Question: I have a task in which I have to implement an 'add()' method for a custom generic list. In my code i have the following structure:
'''
public abstract class MyGenericListAbstract<T> {
protected transient T head;
protected transient T tail;
protected transient int size;
...
}
public final class MyEmptyList<T> extends MyGenericListAbstract {
private T[] list;
...
public final void add(T e)
{
this.getList()[this.size()] = (T) e;
}
...
private T[] getList()
{
return this.list;
}
'''
}
The problem I have for now is that when i try to do this:
'''
public class Main {
/**
* @param args the command line arguments
*/
public static void main(String[] args) {
MyGenericListAbstract <Integer> list0 = new MyEmptyList();
list0.add(new Integer(3));
}
}
'''
I get the following error:

and I cannot figure out why ...
Can anyone please help me?
The entire code is available <URL>. If you spot some flaws, I would be happy to hear them!
Thanks!
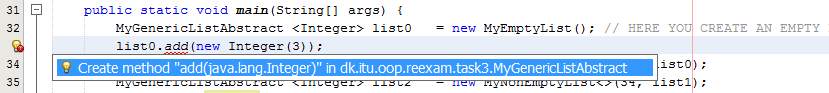
Answer: You hold a reference to 'MyGenericListAbstract <Integer>' in 'list0' whereas it doesn't have an 'add' method, as you previously said in a comment. The compiler doesn't see that method based on the list reference.
You should either change the reference type to 'MyEmptyList <Integer>' or move the 'add(T e)' method to 'MyGenericListAbstract' class.
PS. The problem is not related with generics, it's just the basic Java inheritance principle.